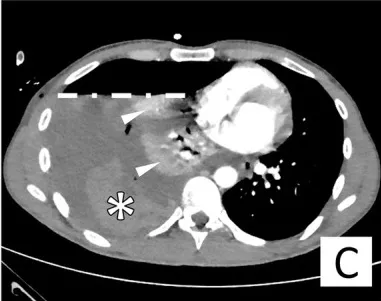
CT scan with contrast medium and Volume rendering of the active bleeding. In the CT slice (c) are detectable: the right lung collapse (arrowheads), the presence of an air-fluid level (dashed line) with a dishomogeneous avascular irregular-shaped mass in the posterior pleural cavity as hallmark of a haemo-pneumothorax with huge coagulated blood (asterisk) and, lastly, the consequent mediastinal left-shifting.
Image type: radiology (ct)